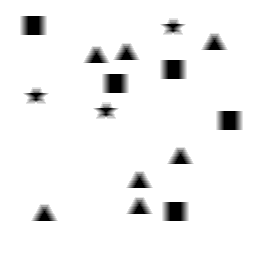
Squares: 5
Triangles: 7
Stars: 3
Total shapes: 15